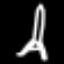
Label: The Eiffel Tower